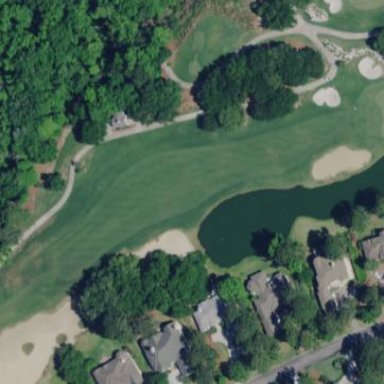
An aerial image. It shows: Golf bunker filled with natural sand.